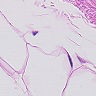
Metastatic tissue present: no